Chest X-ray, AP view. Patient: 33 years old, sex F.
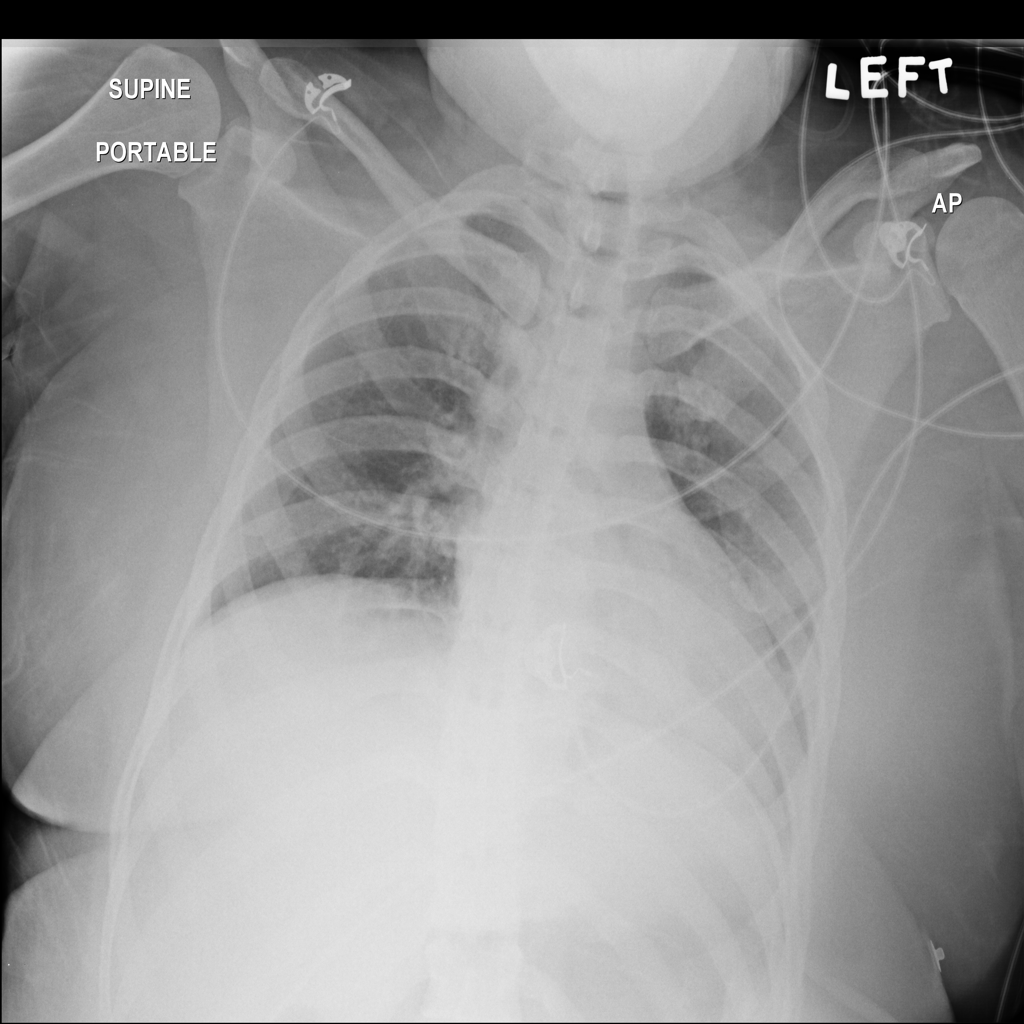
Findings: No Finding